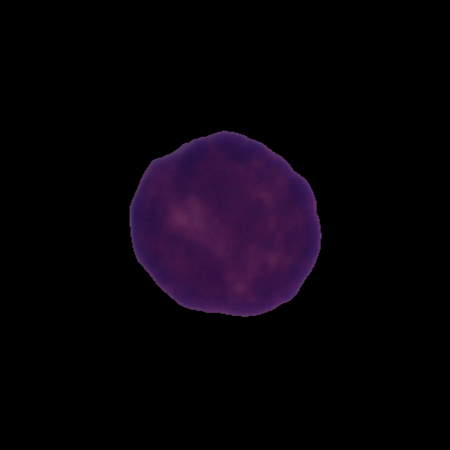
Label: cancer